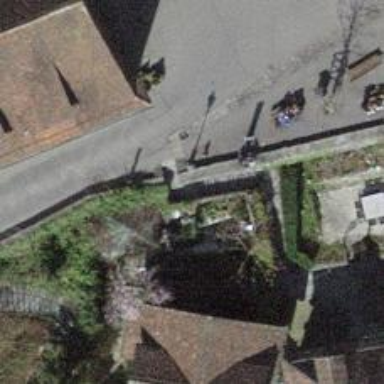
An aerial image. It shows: Retaining wall.